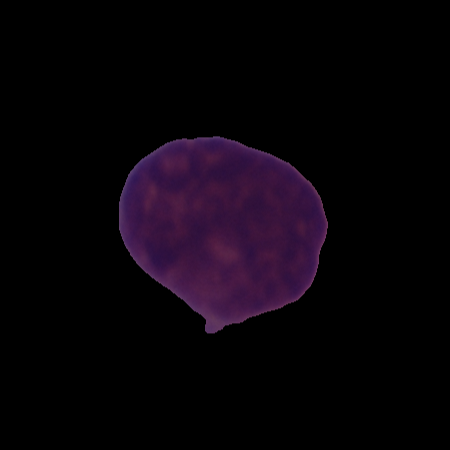
Label: cancer